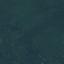
Land use / land cover: Forest